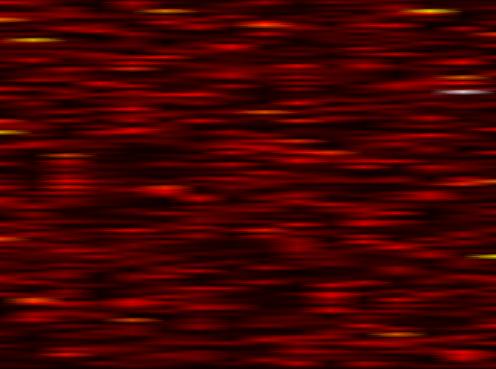
Label: UFMC